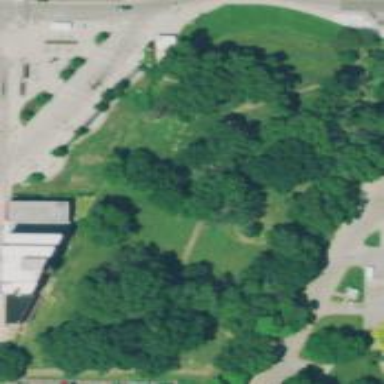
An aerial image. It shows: Protected cemetery site.